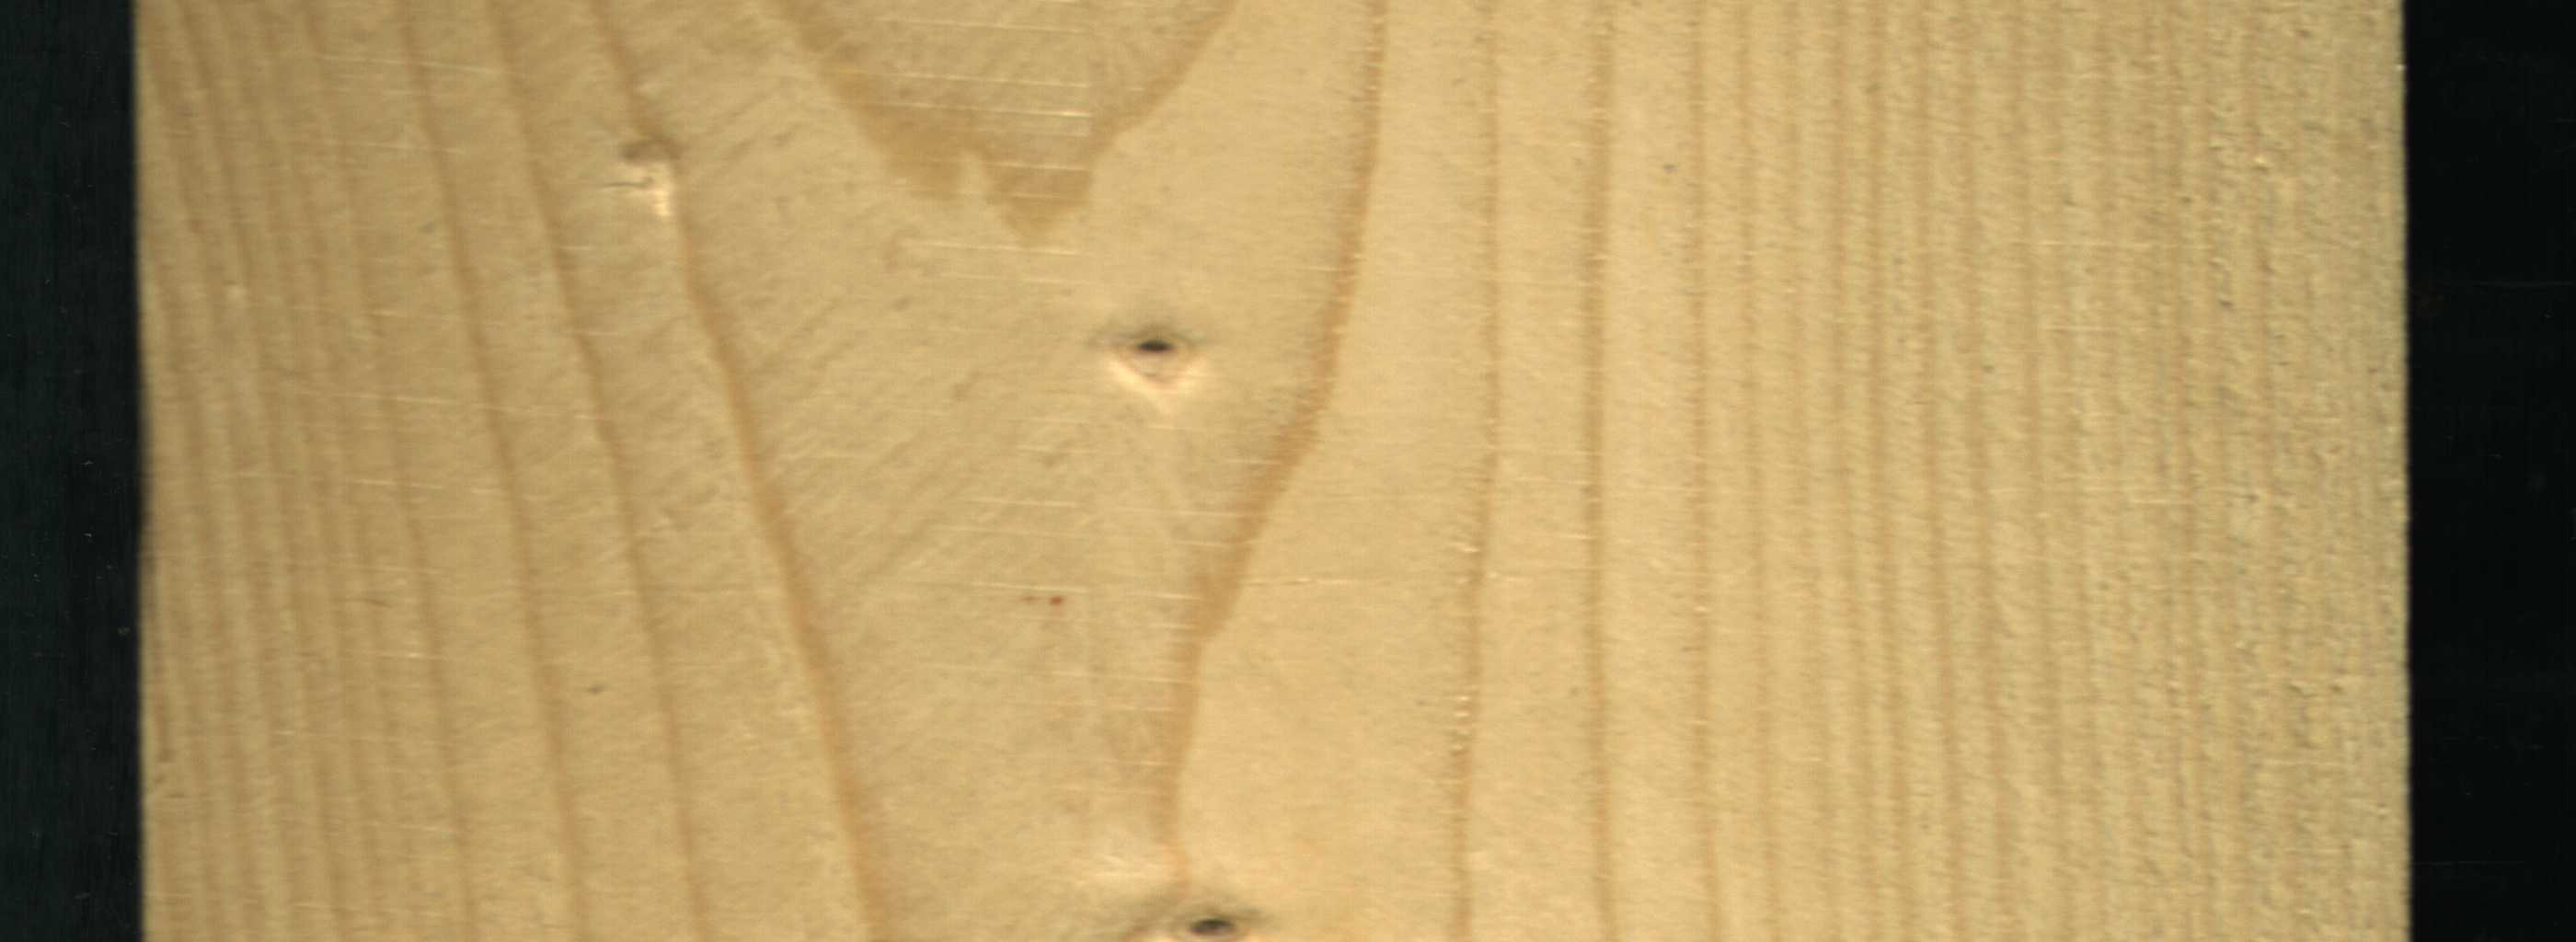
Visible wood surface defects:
Live_Knot
Live_Knot